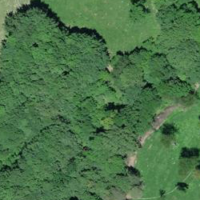
EUNIS habitat code: 41
Species observed at this site:
Corylus avellana